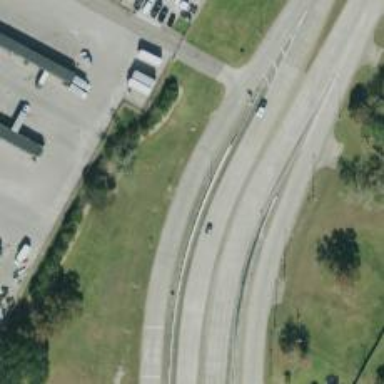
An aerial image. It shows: Trunk link highway.